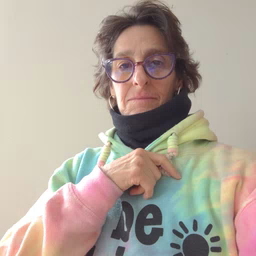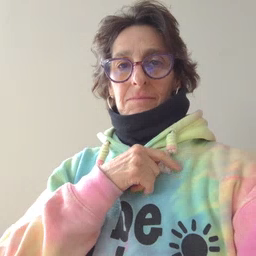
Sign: zipper